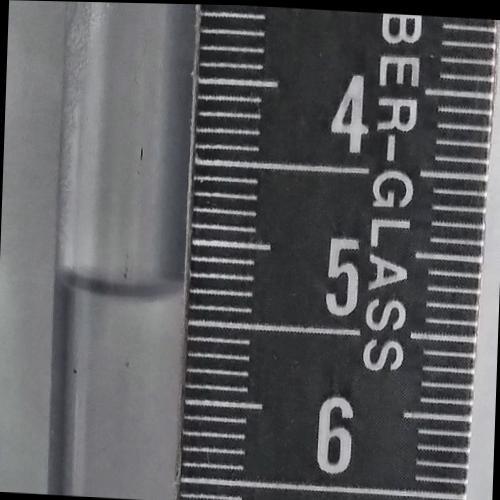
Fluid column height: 5.3 cm